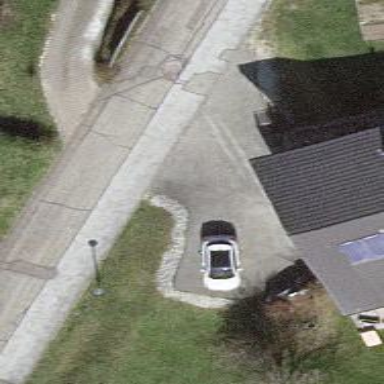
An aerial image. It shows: Driveway leading to service road.